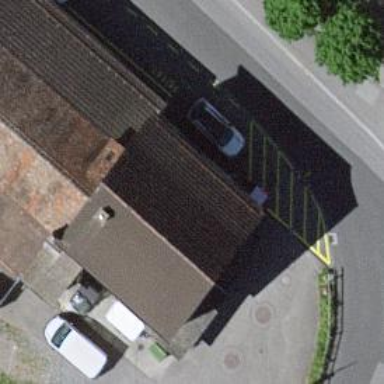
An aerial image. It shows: Fuel station.